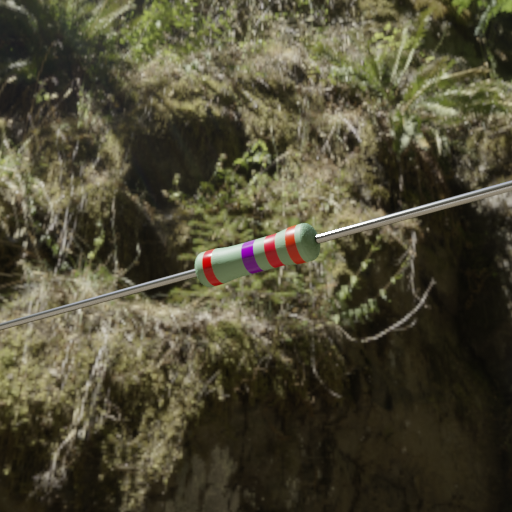
Resistor colour bands (in order): red, violet, red, red